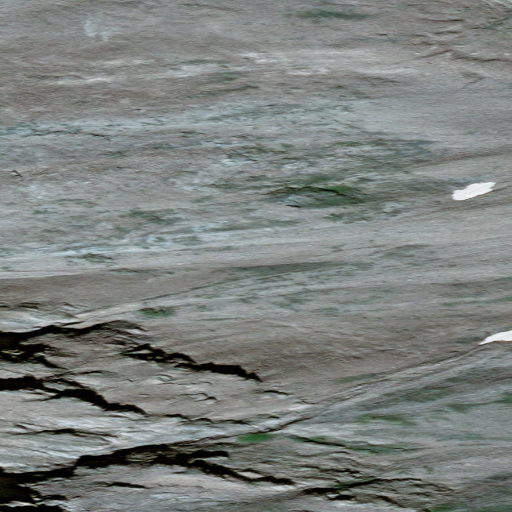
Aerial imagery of mountains in Alaska named Fourth Range containing only unknown